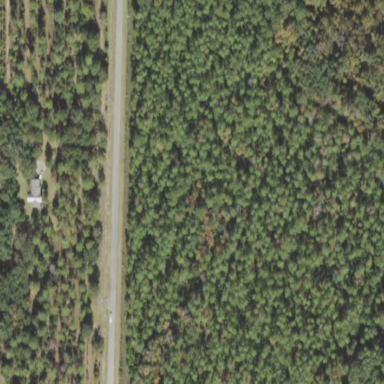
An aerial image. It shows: Forest dominated by needle-leaved trees.